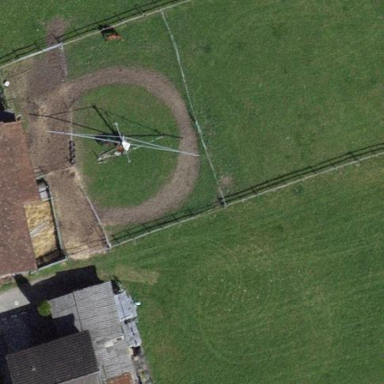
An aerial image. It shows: Farmyard area.